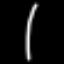
Label: line